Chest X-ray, PA view. Patient: 54 years old, sex F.
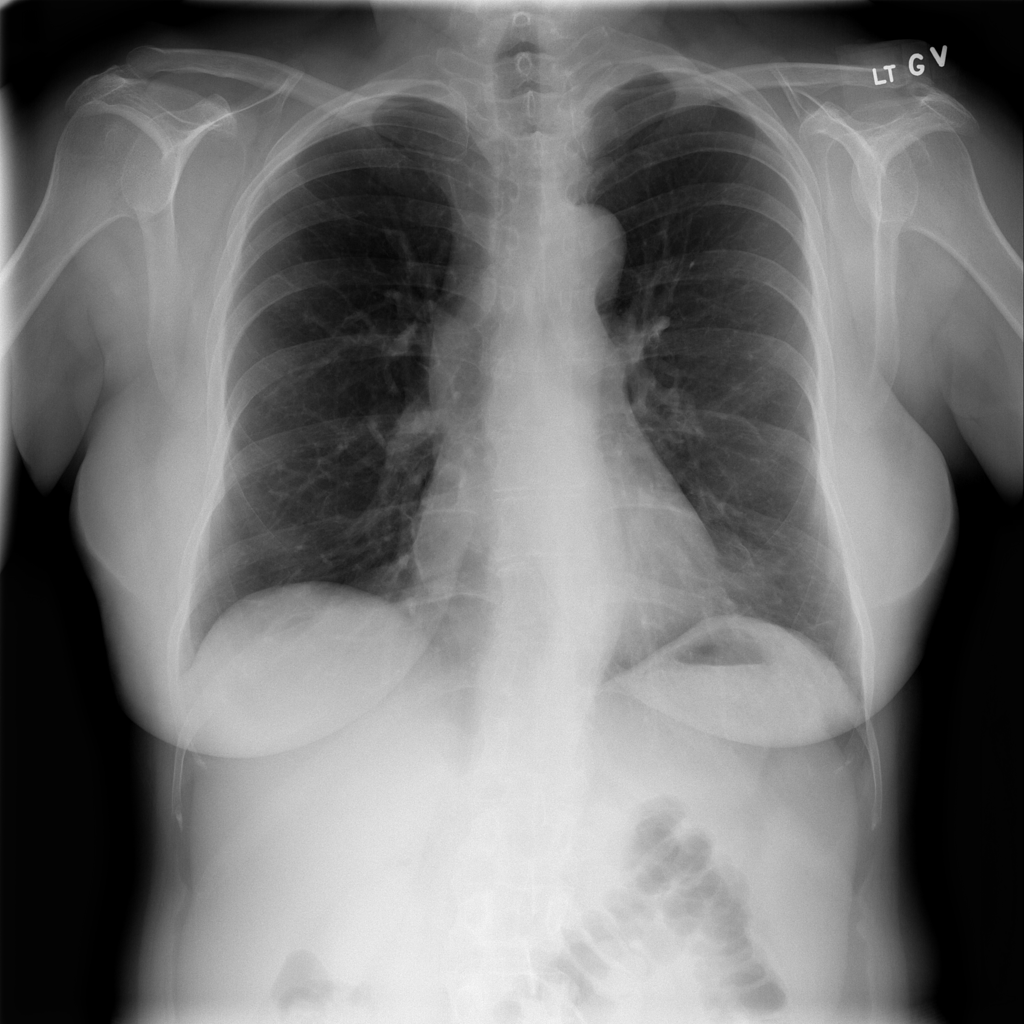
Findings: No Finding